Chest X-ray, AP view. Patient: 46 years old, sex F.
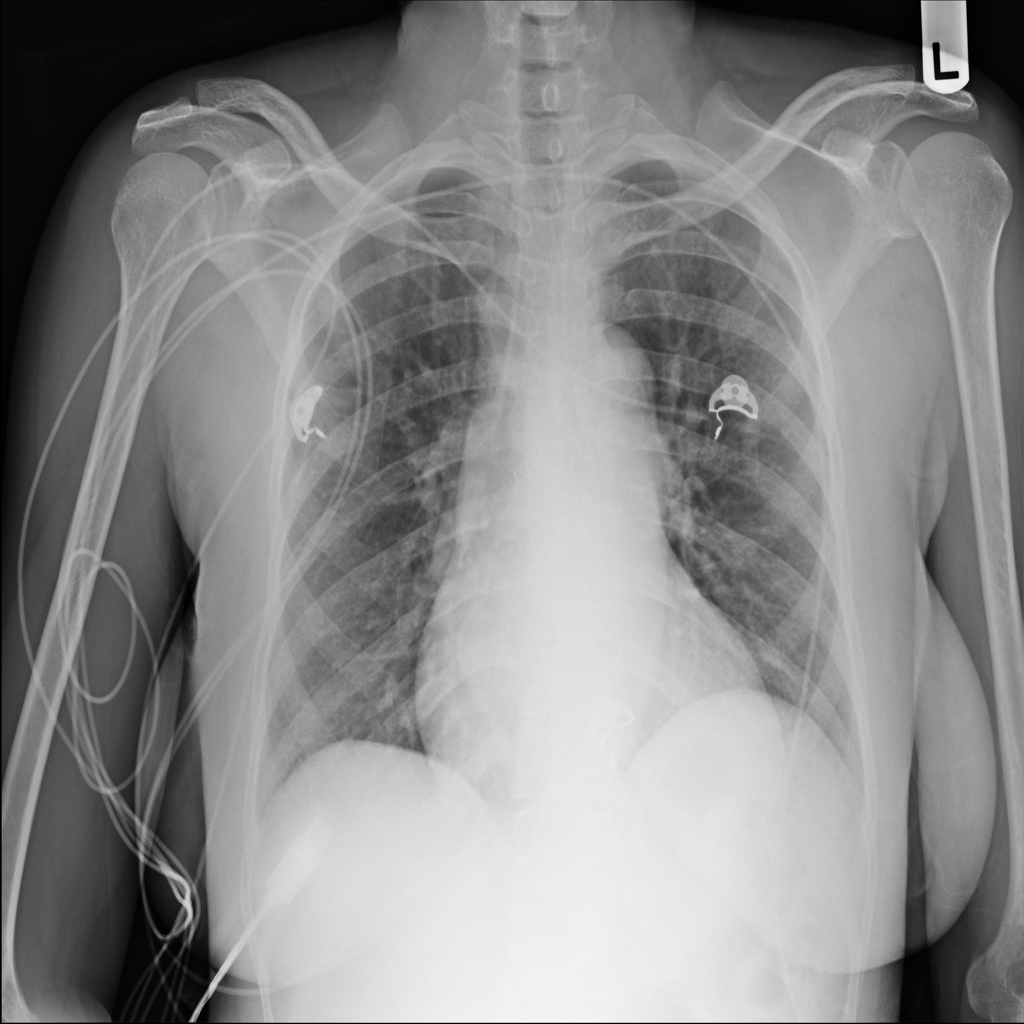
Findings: No Finding